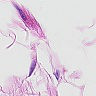
Metastatic tissue present: no